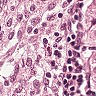
Metastatic tissue present: no